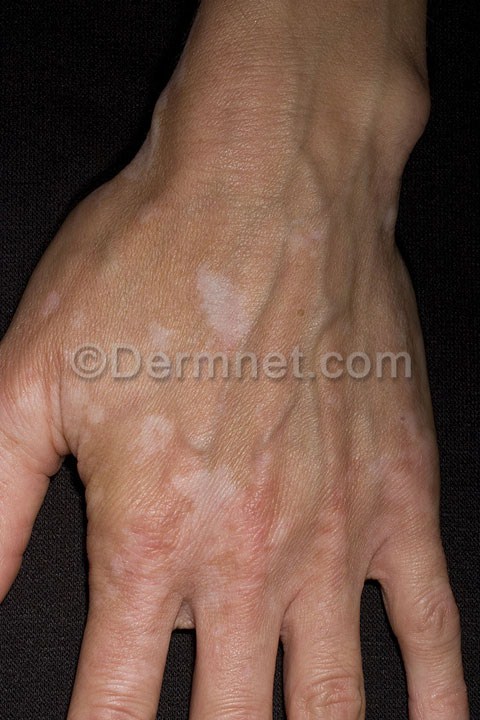
Disease: Light Diseases and Disorders of Pigmentation